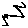
Label: zigzag